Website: crate-barrel
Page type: account-selection
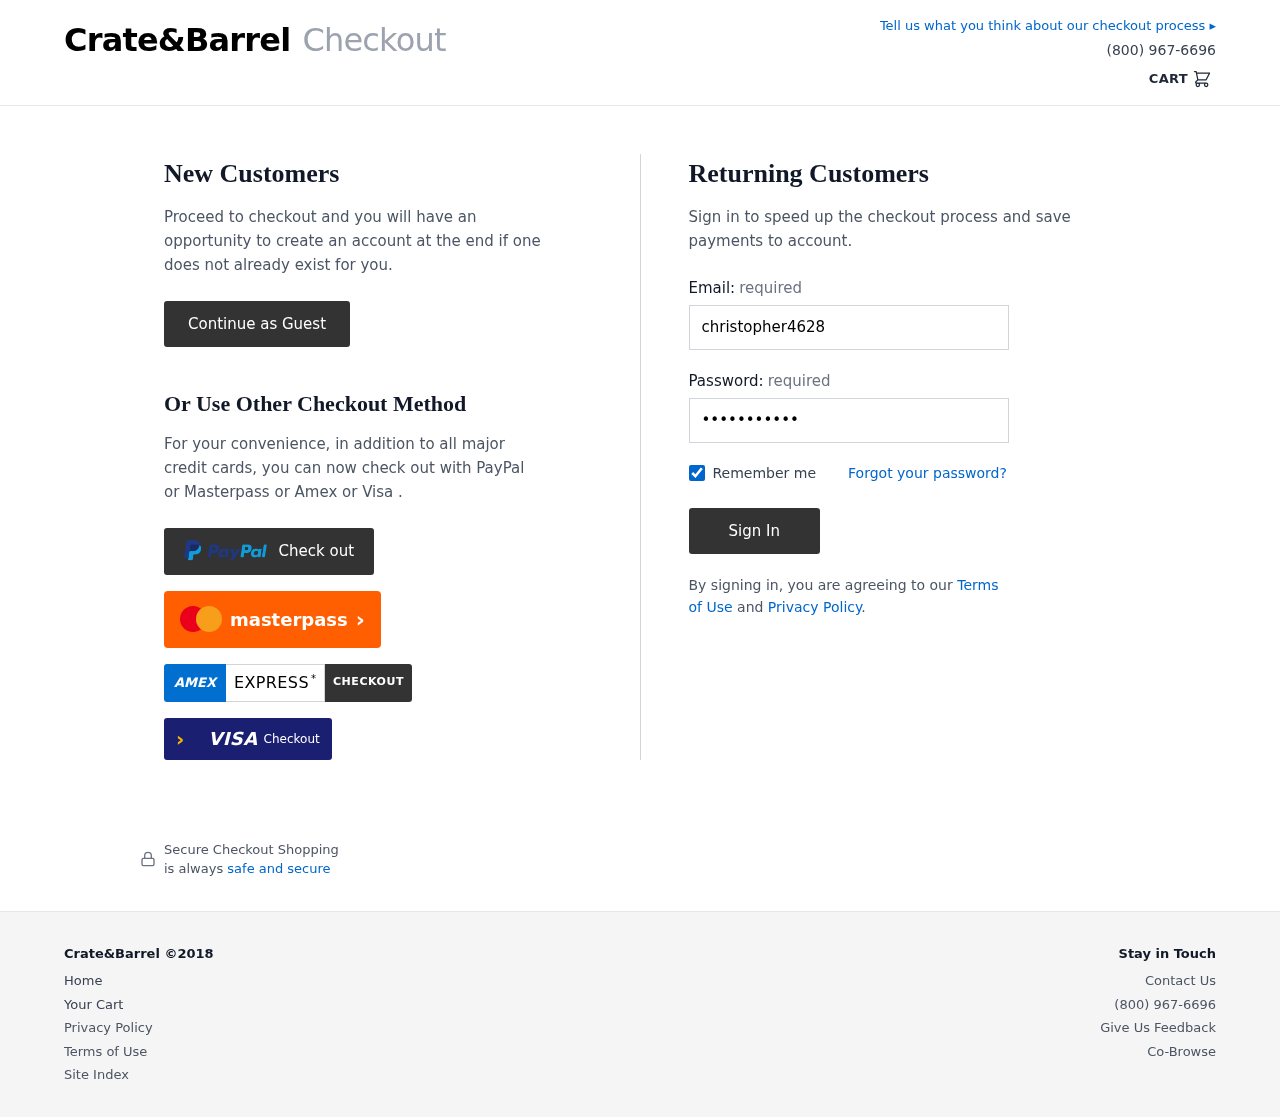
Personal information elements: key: PII_LOGIN_USERNAME
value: christopher4628